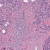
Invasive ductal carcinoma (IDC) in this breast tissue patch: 1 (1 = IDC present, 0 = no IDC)